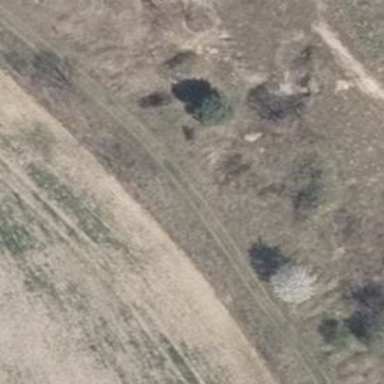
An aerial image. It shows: Grassy track with grade5 tracktype.